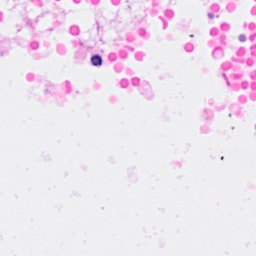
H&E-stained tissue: Breast